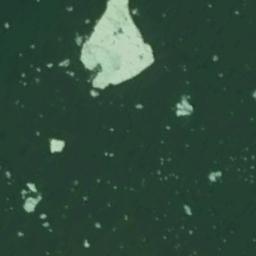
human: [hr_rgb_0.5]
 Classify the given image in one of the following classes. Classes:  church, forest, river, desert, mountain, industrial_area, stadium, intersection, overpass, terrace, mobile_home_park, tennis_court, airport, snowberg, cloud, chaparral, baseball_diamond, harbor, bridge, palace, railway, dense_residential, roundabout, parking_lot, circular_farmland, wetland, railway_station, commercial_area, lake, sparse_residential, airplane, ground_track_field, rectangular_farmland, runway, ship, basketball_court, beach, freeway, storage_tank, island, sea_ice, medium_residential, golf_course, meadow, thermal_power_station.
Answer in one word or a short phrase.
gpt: sea_ice